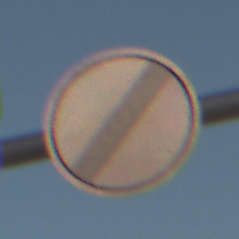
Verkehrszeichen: EndeSaemtlicherBegrenzungen
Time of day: SunriseSunset
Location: Outdoor (Nature)
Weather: PartlyCloudy
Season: NotSpecified
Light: Natural